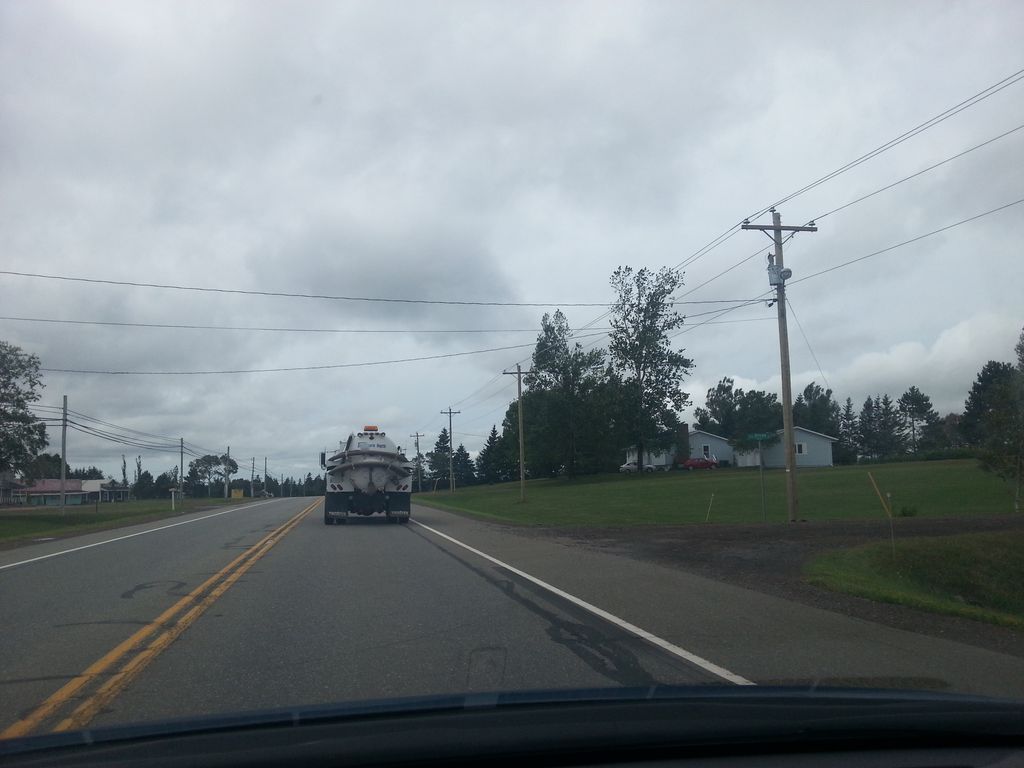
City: charlottetown